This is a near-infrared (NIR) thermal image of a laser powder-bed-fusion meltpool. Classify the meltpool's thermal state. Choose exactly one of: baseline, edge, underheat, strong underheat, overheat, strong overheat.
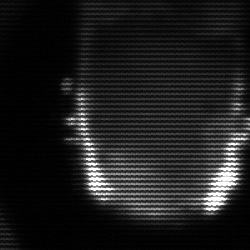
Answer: baseline